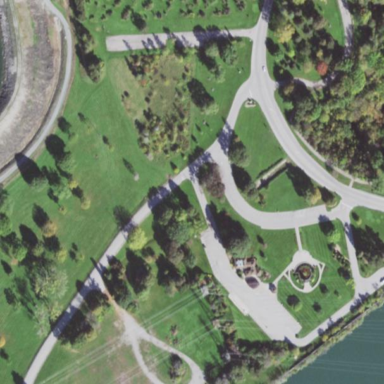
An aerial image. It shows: Lovely park for leisure and relaxation.